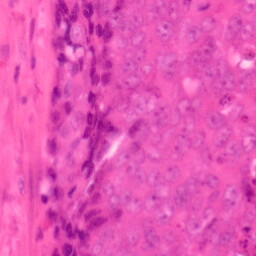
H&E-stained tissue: Colon